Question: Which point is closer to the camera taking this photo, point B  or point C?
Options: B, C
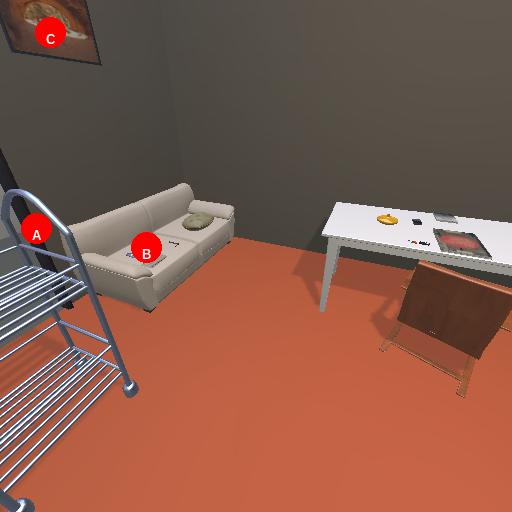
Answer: B